Interaction volume radius: 5 \u00c5
Interaction volume height: 45 \u00c5
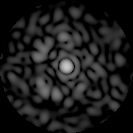
Disorder parameter: 0.774